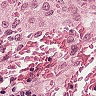
Metastatic tissue present: no